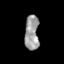
Tissue: skin
Cell type: Epithelial cells
Senescence score: 0.153
Nuclear area (px): 480
Mean DAPI intensity: 156.631